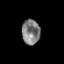
Tissue: prostate
Cell type: T cells
Senescence score: 0.3162
Nuclear area (px): 442
Mean DAPI intensity: 125.833